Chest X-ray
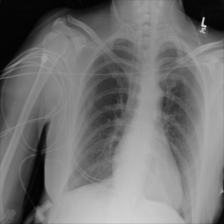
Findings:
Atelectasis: negative
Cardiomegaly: negative
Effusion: negative
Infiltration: negative
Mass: negative
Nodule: negative
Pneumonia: negative
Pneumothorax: negative
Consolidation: negative
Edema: negative
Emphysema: negative
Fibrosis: negative
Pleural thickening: negative
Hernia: negative